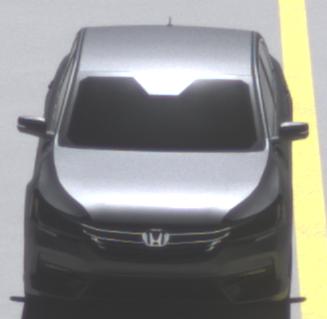
Make: Honda
Model: Accord Hybrid
Detailed model: 9. Generation
Model produced from: 2015
Model produced until: 2019
Doors: 4
Color: gray
Road condition: dry road
Daytime: midday
Contrast: high contrast